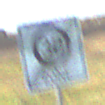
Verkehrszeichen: EndeZone30
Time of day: MorningAfternoon
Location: Outdoor (Nature)
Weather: Clear
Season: Autumn
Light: Natural